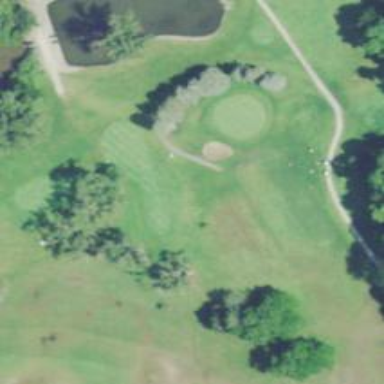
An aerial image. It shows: Path for both roads and golfers.